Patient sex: M
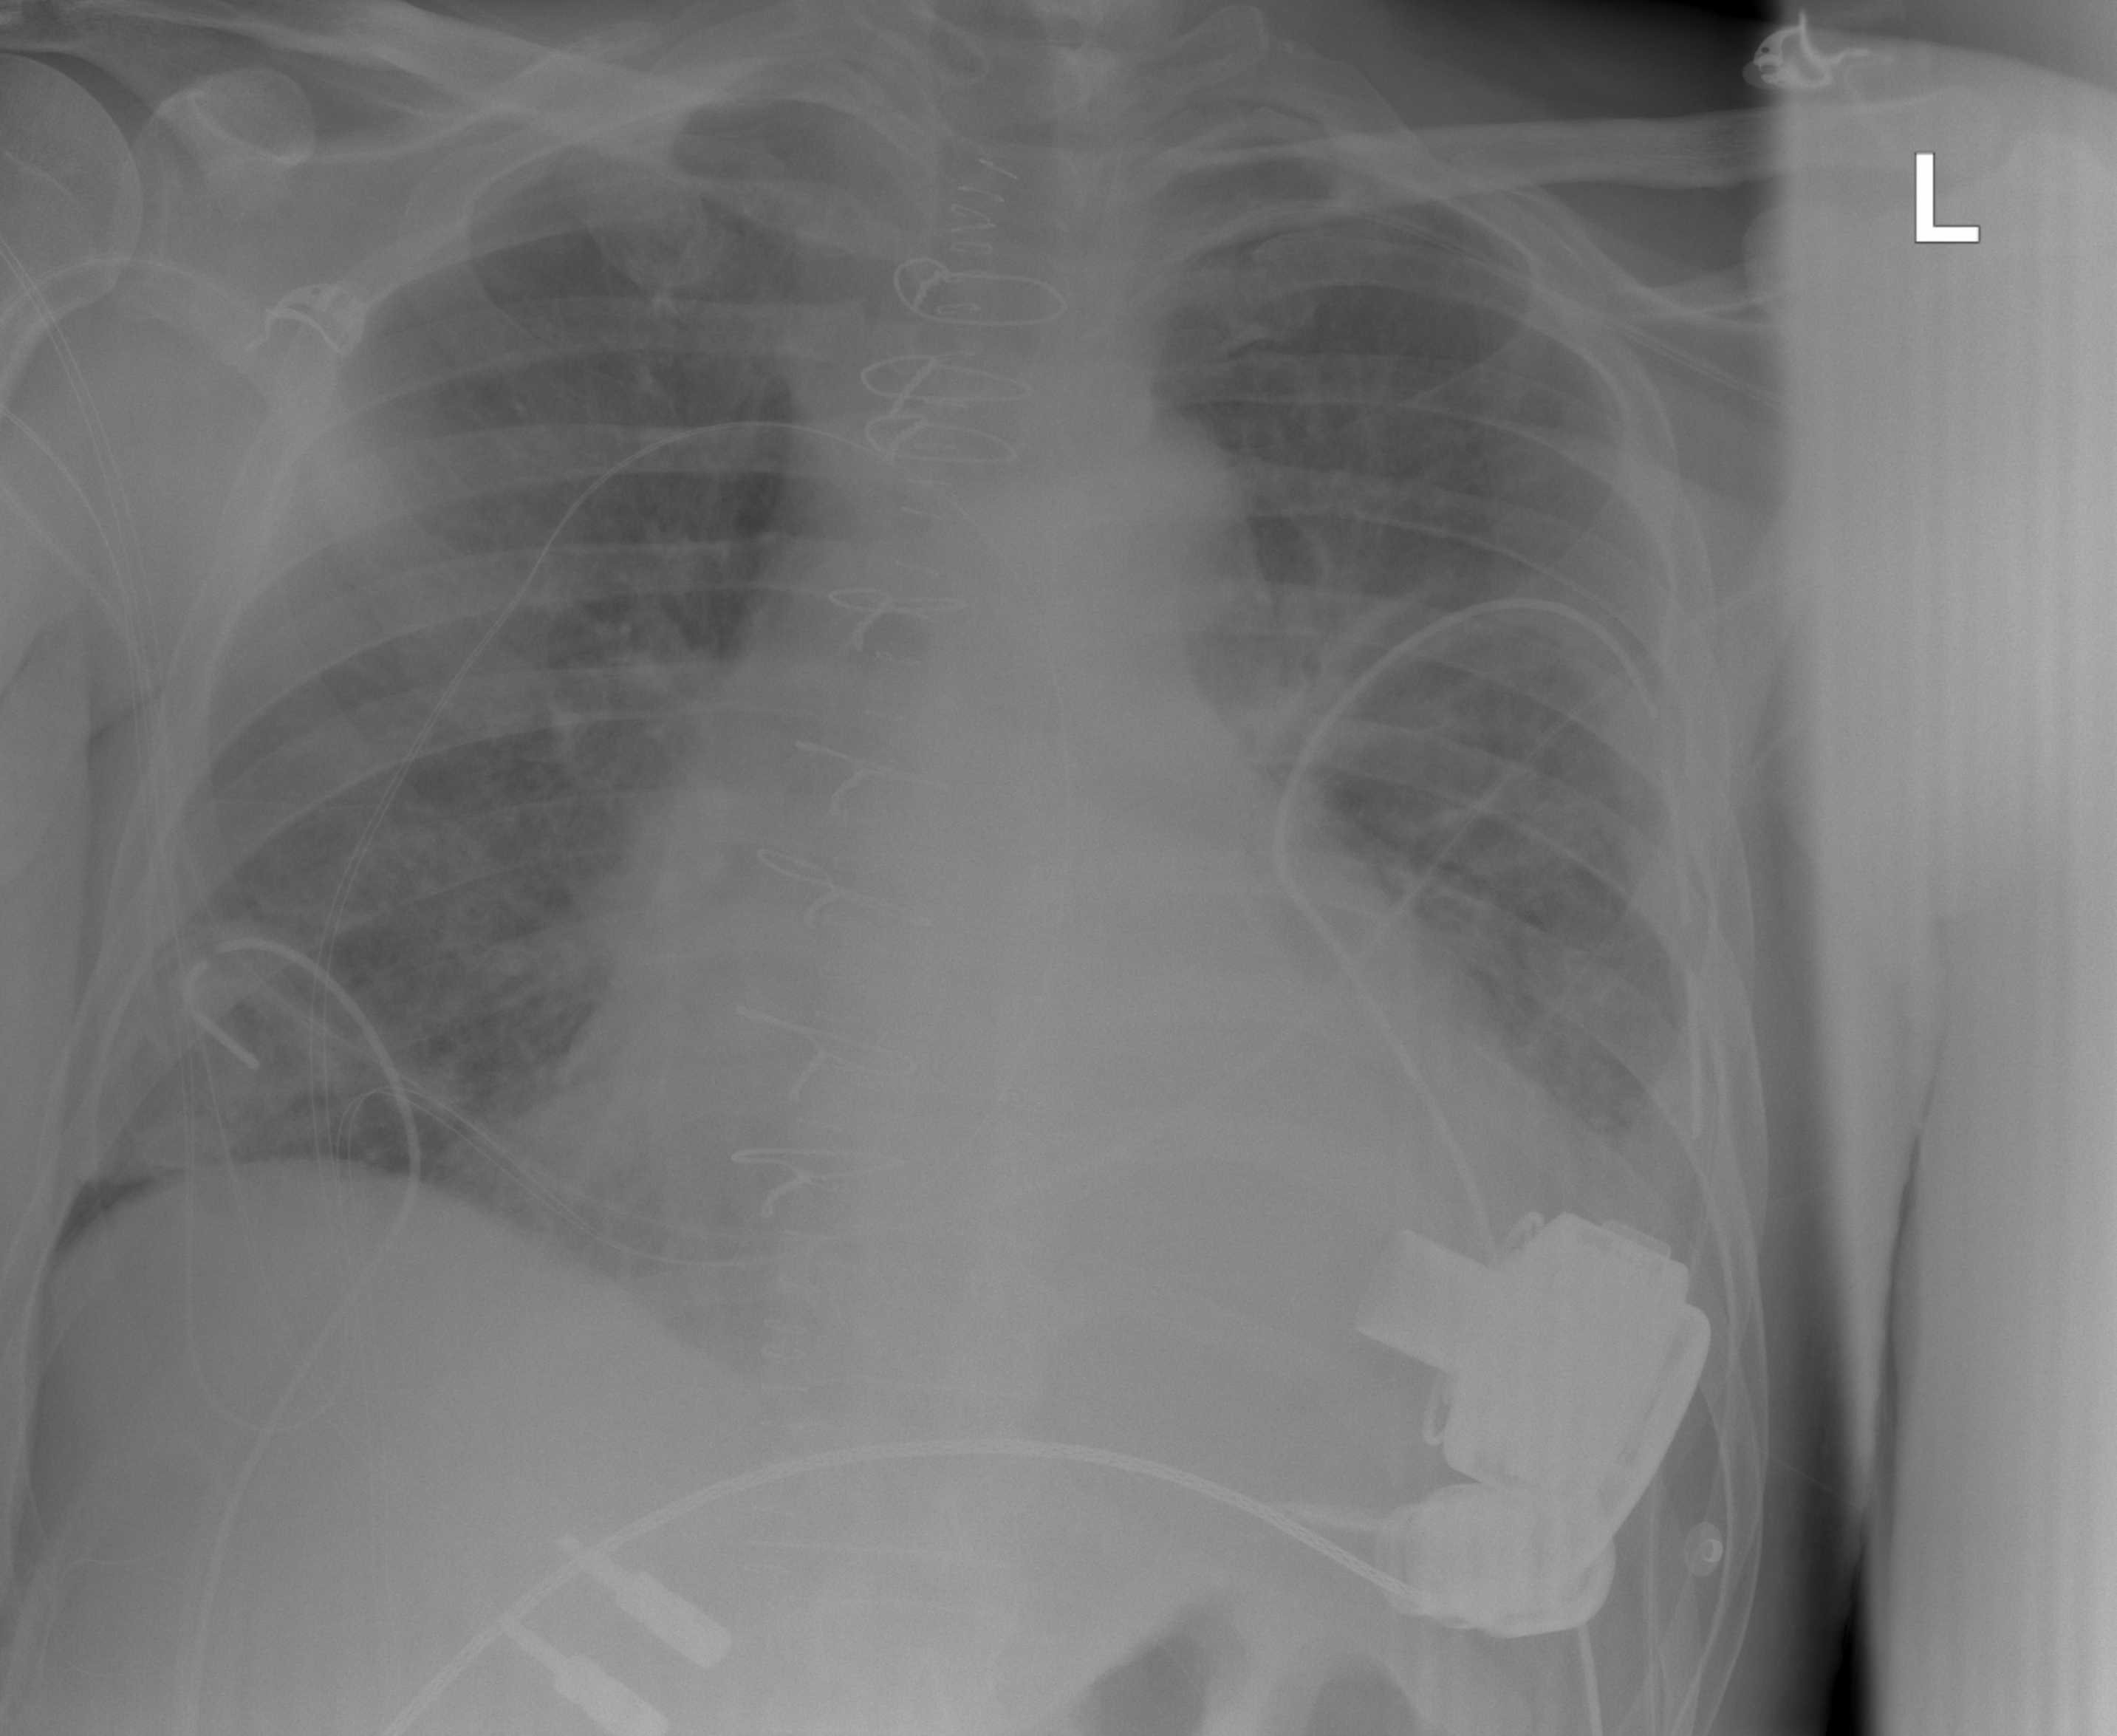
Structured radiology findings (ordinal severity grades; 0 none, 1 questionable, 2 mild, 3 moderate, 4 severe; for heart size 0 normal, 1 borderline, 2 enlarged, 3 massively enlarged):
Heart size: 2
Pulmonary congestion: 3
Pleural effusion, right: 0
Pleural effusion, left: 2
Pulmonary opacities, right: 2
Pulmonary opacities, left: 2
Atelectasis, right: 2
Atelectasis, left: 2